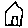
Label: house